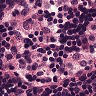
Metastatic tissue present: no